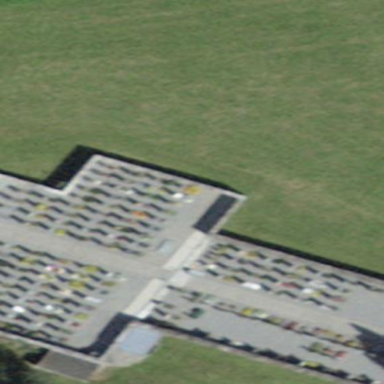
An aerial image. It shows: Cemetery.